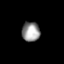
Tissue: lung
Cell type: Others
Senescence score: 0.2175
Nuclear area (px): 345
Mean DAPI intensity: 149.426